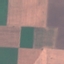
Label: AnnualCrop